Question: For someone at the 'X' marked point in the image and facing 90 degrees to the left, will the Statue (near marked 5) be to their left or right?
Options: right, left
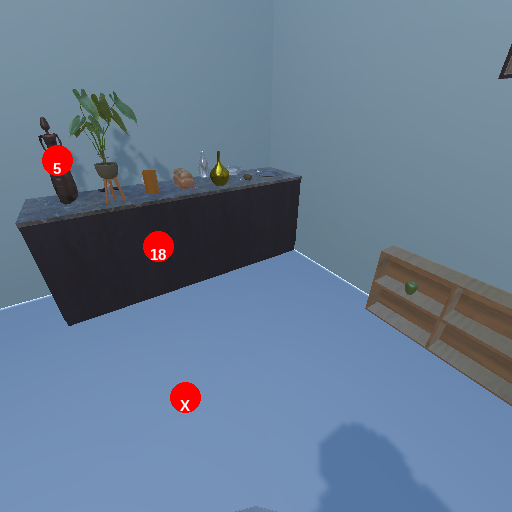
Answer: right